Question: I'm going to display a complete text document on several pages in an android app. Each page contains a TextView control which is in charge to display text. It also contains a next button, which is in charge to update textview and follow the text just from where it ended in last displayed section.
The problem is how can i find the last displayed word in displayable area of TextView?
Note: In this app, textView supposed to be scrolled or use ellipsize.
It also must be noted textsize can be increased or decreased.
To understand the situation better:
Sample Text to be displayed:
> This is whole text. At first Page It just ended and must be
followed from here.
And this is the sample illustration of the its display. The question is how to find word "here" as last word displayed in page 1?

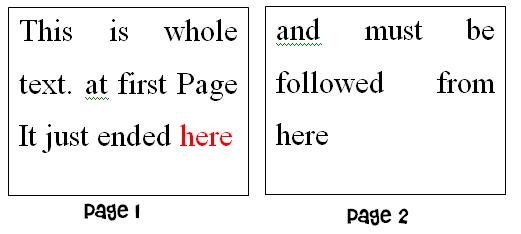
Answer: Finally I developed piece of code which can find last displayed word.
Considering that we are going to use a text view with properties and as its size and in dp as size of text, function formatStringToFitInTextView evaluates the last displayed word in the textview and returns it to as function output.
In below sample we considered SERIF font as TextView typeface.
'''
String formatStringToFitInTextView(int width, int heigth, String inputText,float textSize) {
String[] words;
String lastWord = "";
String finalString="";
StaticLayout stLayout;
int i,numberOfWords;
int h;
Typeface tf = Typeface.SERIF;
TextPaint tp = new TextPaint();
tp.setTypeface(tf );
tp.setTextSize(textSize); //COMPLEX_UNIT_DP
words = inputText.split(" "); //split input text to words
numberOfWords = words.length;
for (i=0;i<numberOfWords;i++){
stLayout= measure(tp,finalString+words[i]+" ",width);
h=stLayout.getHeight();
if (stLayout.getHeight() > heigth) break;
finalString += words[i]+" ";
lastWord = words[i];
}
return lastWord;
}
StaticLayout measure( TextPaint textPaint, String text, Integer wrapWidth ) {
int boundedWidth = Integer.MAX_VALUE;
if( wrapWidth != null && wrapWidth > 0 ) {
boundedWidth = wrapWidth;
}
StaticLayout layout = new StaticLayout( text, textPaint, boundedWidth, Alignment.ALIGN_NORMAL, 1.0f, 0.0f, false );
return layout;
}
'''
The total logic to do actions is split the input text into words and add words one by one to textview till it fills up the provided height and width and then return the last added word as last displayed word.
Note: Thanks to <URL>.